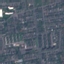
Land use / land cover class: Residential